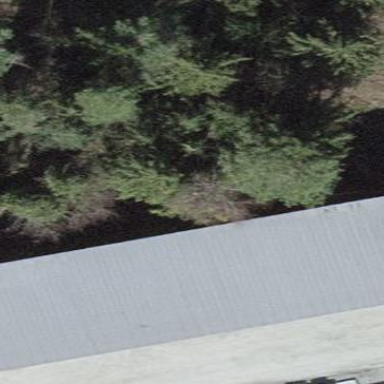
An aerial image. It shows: View of roof of building.